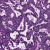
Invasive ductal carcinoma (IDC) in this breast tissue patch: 1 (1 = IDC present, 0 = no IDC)